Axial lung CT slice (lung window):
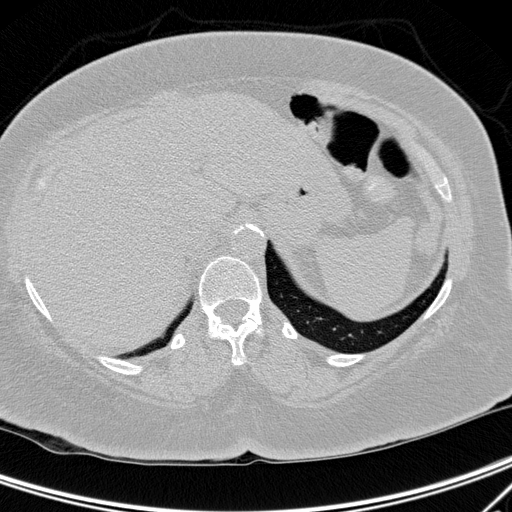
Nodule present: no